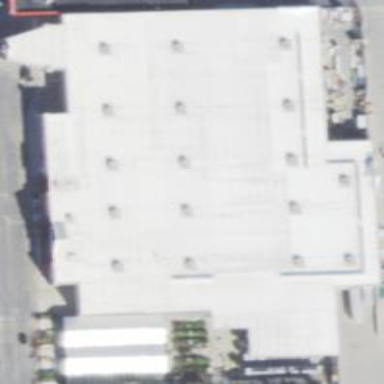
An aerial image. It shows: Commercial building.